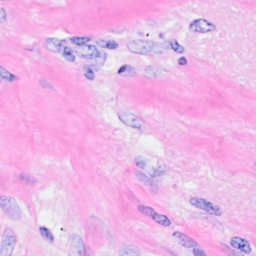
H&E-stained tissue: Breast